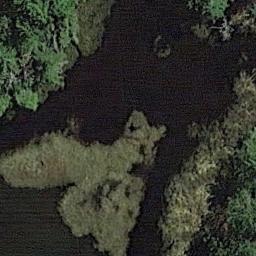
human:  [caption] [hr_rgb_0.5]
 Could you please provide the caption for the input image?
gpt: The wetland consists of bare land, Green plants, Dry plants and water .

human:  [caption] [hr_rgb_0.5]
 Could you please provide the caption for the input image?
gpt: There are many different shapes and sizes of water around the wetlands .

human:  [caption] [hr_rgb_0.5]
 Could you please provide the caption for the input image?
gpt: There are a few brown bare lands in the river in a wetland with sparse green plants on the bare lands .

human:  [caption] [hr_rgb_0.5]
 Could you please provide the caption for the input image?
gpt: There are rows of tall trees in this wetland .

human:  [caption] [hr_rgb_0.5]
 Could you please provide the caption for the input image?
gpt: There are some green trees on the wetland .